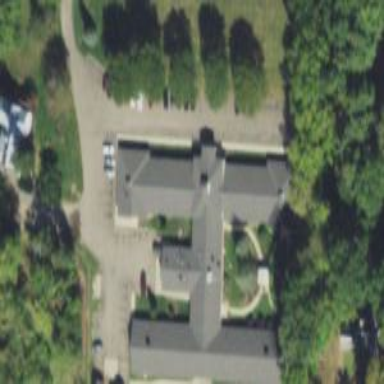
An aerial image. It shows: Building.